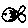
Label: fish